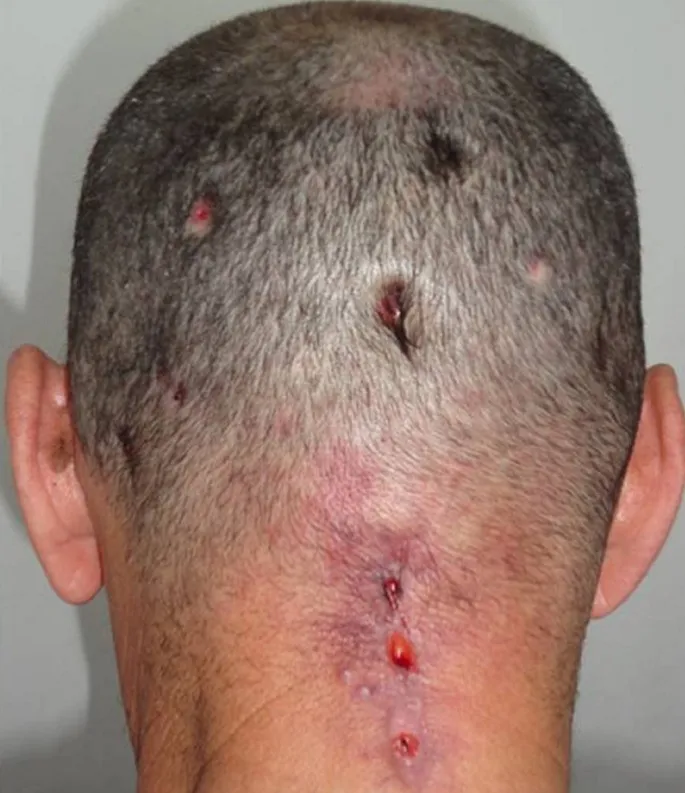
initial presentation showing multiple scalp fistulas.
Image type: medical_photograph (skin_photograph)